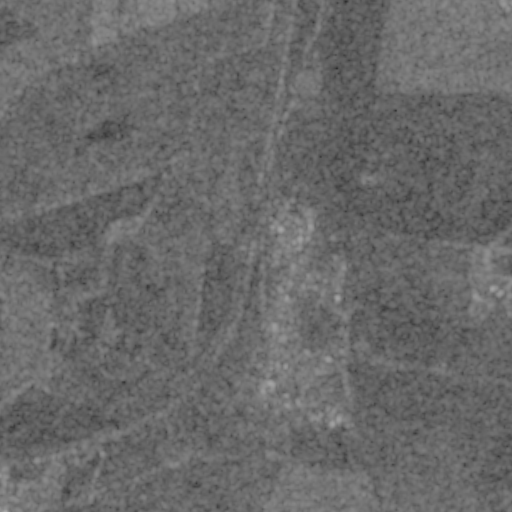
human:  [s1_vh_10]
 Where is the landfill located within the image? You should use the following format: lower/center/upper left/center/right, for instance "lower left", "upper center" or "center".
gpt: The landfill is located in the center right of the image.
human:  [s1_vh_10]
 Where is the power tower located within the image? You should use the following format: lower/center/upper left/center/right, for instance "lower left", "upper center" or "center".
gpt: There is no power tower in the image.

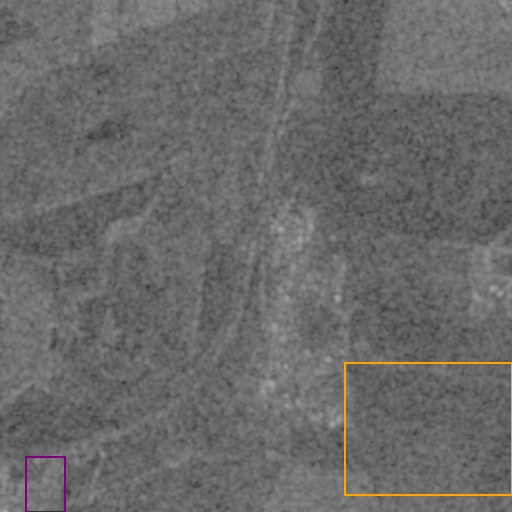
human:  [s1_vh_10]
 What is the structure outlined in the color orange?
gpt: The structure outlined in orange is a crop field.
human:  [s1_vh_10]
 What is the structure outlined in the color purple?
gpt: The structure outlined in purple is a park.
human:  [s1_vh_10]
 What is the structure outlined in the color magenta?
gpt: There is no magenta outline.